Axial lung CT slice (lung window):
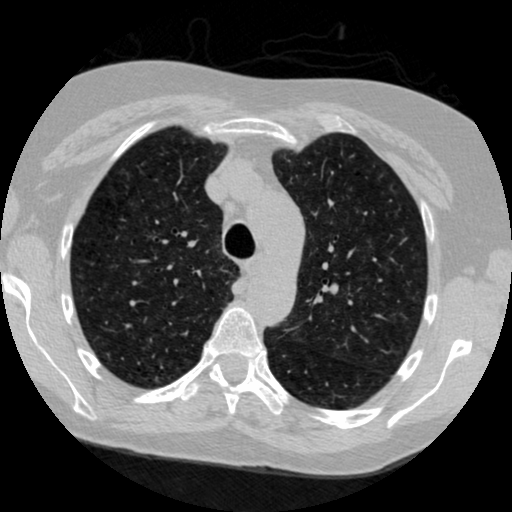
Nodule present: no